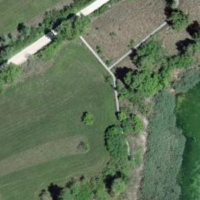
EUNIS habitat code: 21
Species observed at this site:
Rhamnus cathartica
Schoenus nigricans
Phragmites australis
Succisa pratensis
Epipactis palustris
Frangula alnus